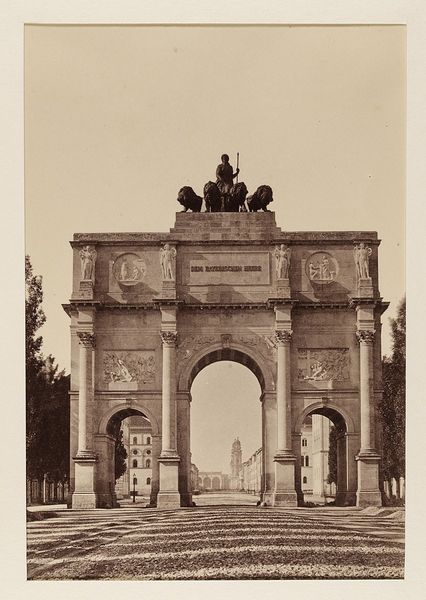
Titel: Siegestor, München
Künstler: Georg Böttger
Standort: Hamburg
Institution: Museum für Kunst und Gewerbe Hamburg
Schlagwörter: stadt, architektur, ort, dorf, foto, fotografie, photographie, stadtansicht, denkmal, photo, karton, siegestor, ehrenbogen, triumphbogen, architekturfotografie, albumin, arc de triomphe, lichtbild, historische, architekturphotographie, bildwerke, angewandte und bildende kunst, hessische systematik, schwarzweißpositivverfahren, silbersalzverfahren, schwarzweißfotografie, gebäude, örtlichkeit, straße, stätte, straßen, plätze, albuminpapier